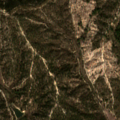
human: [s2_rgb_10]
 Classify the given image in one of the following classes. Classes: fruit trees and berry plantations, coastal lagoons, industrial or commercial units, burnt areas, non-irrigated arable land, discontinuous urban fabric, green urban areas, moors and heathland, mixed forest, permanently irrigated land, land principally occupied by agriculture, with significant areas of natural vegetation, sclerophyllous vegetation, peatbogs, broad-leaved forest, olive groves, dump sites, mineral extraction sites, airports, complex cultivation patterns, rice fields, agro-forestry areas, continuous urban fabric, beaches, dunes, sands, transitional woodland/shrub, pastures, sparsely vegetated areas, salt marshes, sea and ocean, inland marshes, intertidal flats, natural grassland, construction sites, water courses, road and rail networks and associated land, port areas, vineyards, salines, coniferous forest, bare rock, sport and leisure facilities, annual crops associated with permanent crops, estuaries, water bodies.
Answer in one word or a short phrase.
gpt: broad-leaved forest, mixed forest